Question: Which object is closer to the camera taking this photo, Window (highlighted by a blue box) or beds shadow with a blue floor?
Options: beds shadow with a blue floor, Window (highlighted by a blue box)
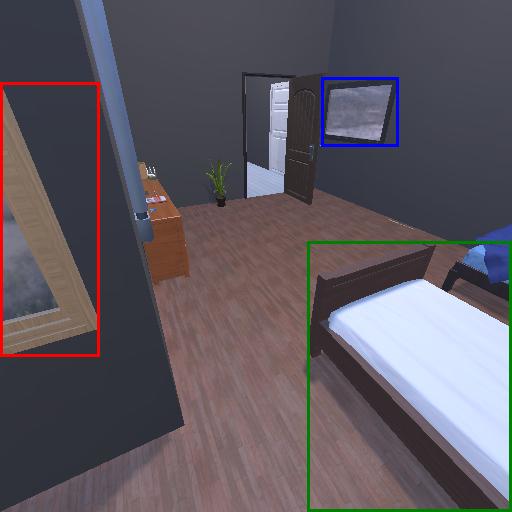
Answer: beds shadow with a blue floor